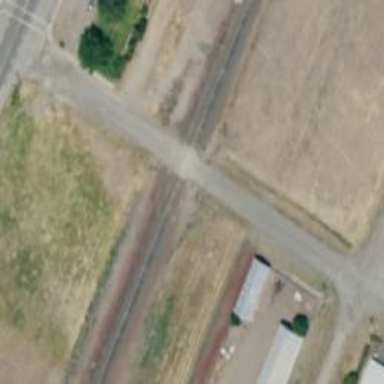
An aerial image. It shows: Railway siding with rails.